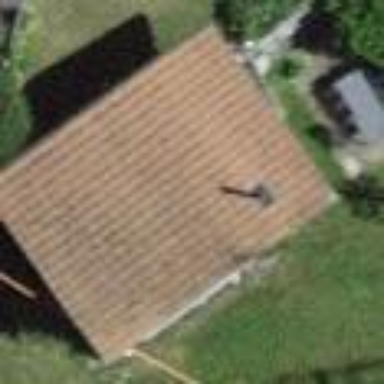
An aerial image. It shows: Shed.